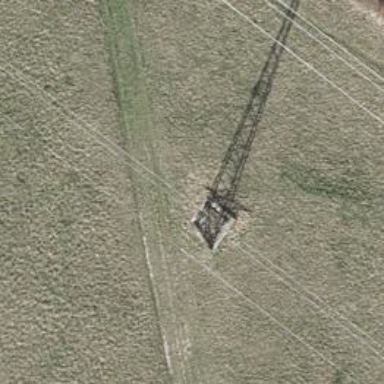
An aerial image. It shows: Power tower.